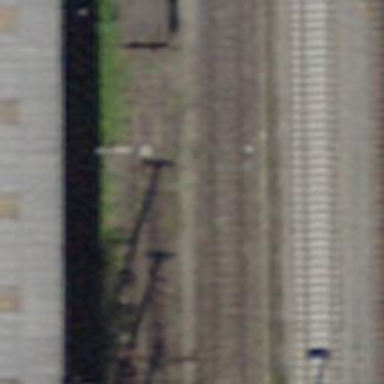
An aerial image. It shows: Railway switch.